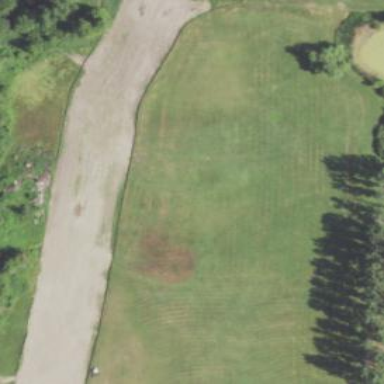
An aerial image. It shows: Grassy area designated for driving range golf.